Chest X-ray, PA view. Patient: 66 years old, sex F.
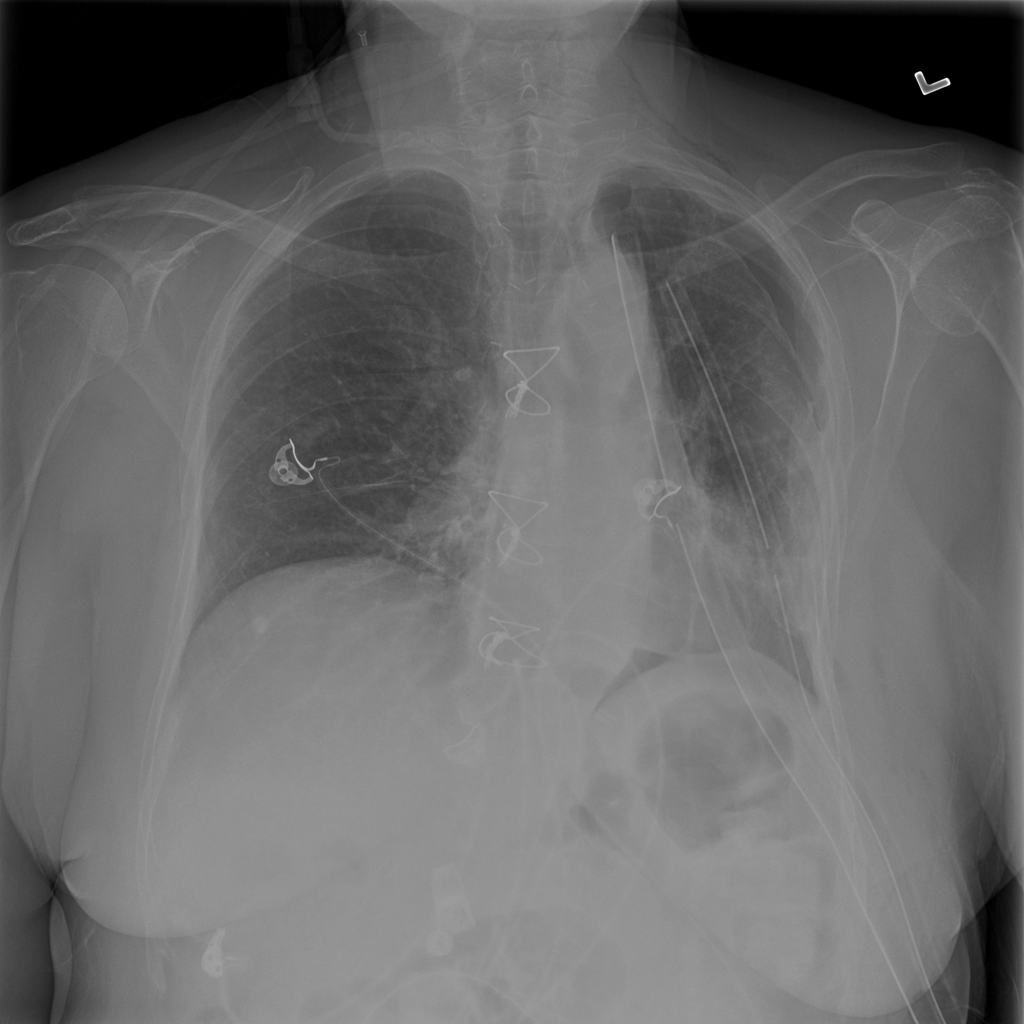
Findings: Pneumothorax